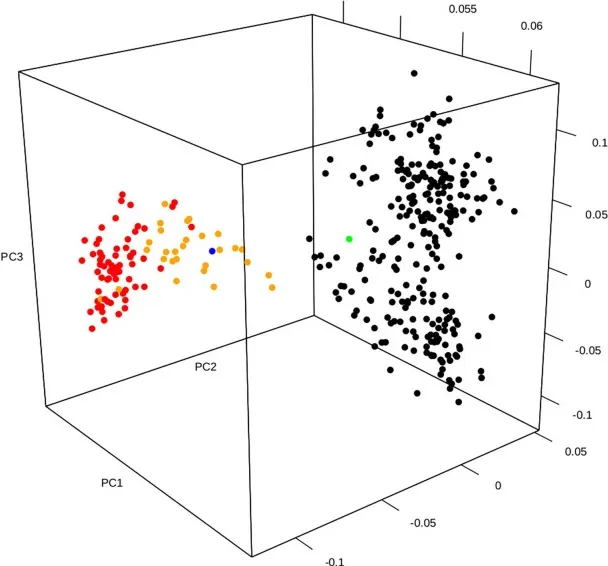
Principal component analysis of seminoma, mixed germ cell tumors and sarcoma publicly available in The Cancer Genome Atlas project (TCGA) and our primary tumor and relapse in sarcoma.
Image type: pathology (h&e)